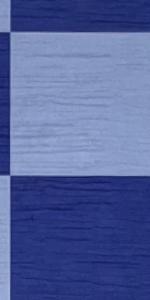
Label: Empty